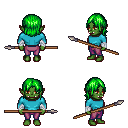
a pixel art fantasy rpg character, female body template, orc, green skin, teal long-sleeve shirt, magenta pants, green long bangs hairstyle, white cloth bandages, spear, four views (front, back, left, right), 2x2 character sprite sheet, small pixel art, hard edges, no anti-aliasing